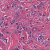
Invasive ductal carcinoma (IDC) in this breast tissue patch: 1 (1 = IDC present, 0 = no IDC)